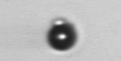
Label: bead